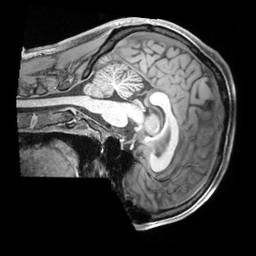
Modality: T1w
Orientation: sagittal
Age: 24
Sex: male
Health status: ill
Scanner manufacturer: siemens
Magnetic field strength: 3 T
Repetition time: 2.2 s
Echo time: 0.00218 s